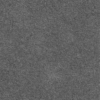
Label: dusty